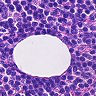
Metastatic tissue present: no